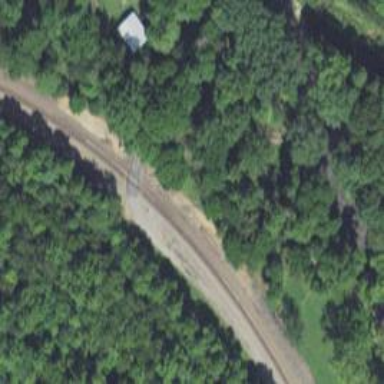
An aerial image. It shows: Railway track.